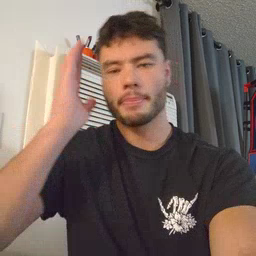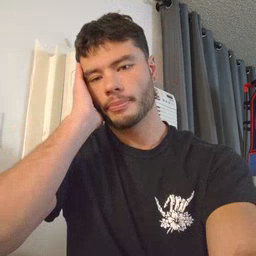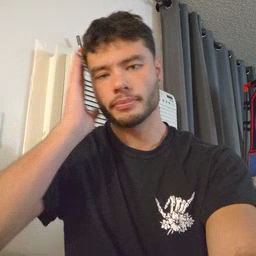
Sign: nap